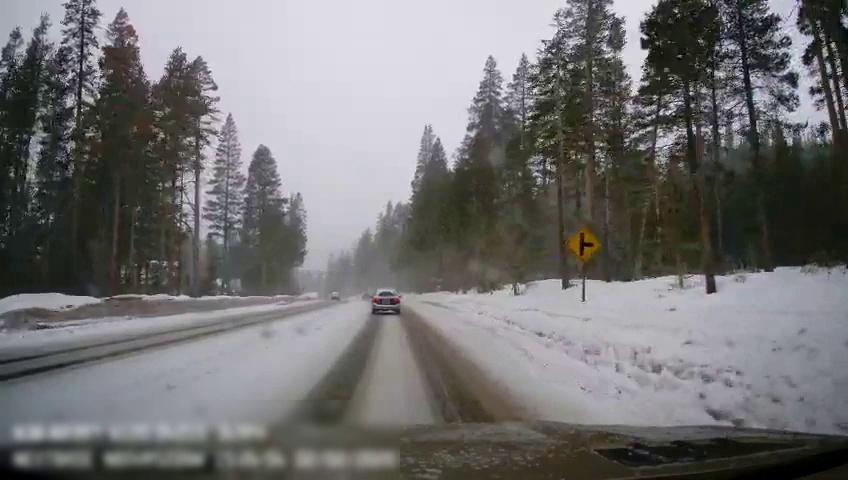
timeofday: Day
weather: Snowy
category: Drivable Space
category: Vehicles | SUV
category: Traffic | Signs